Interaction volume radius: 5 \u00c5
Interaction volume height: 25 \u00c5
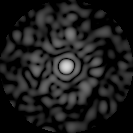
Disorder parameter: 0.8845